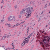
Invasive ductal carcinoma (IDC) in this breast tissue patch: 1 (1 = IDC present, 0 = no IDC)